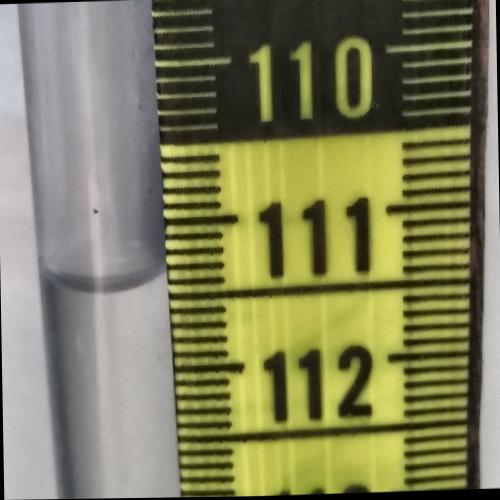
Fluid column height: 111.4 cm